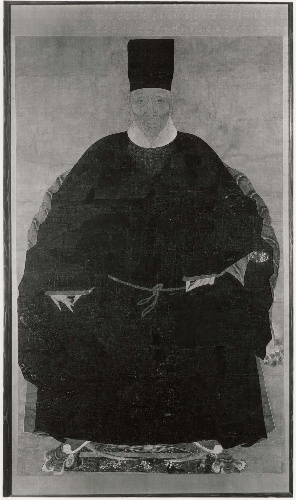
Title: 明  佚名  人物肖像  圖   軸|Portrait of a Gentleman
Artist: Unidentified artist
Date: late 16th–early 17th century
Object type: Hanging scroll
Classification: Paintings
Medium: Hanging scroll; ink and color on silk
Culture: China
Period: Ming dynasty (1368–1644)
Dimensions: 58 3/4 x 34 7/8 in. (149.2 x 88.6 cm)
Department: Asian Art
Credit line: Gift of Jackson E. Reynolds, 1951
Accession year: 1951
Repository: Metropolitan Museum of Art, New York, NY
Tags: Men|Portraits